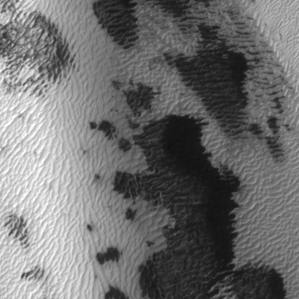
Label: frost